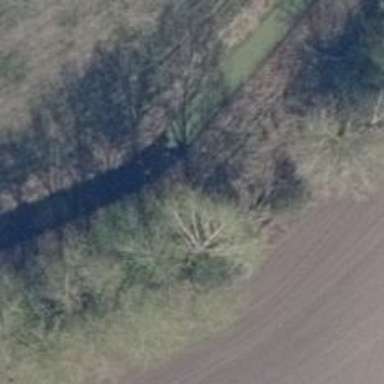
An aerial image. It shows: Row of trees in natural setting.